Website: walmart
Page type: billing-address
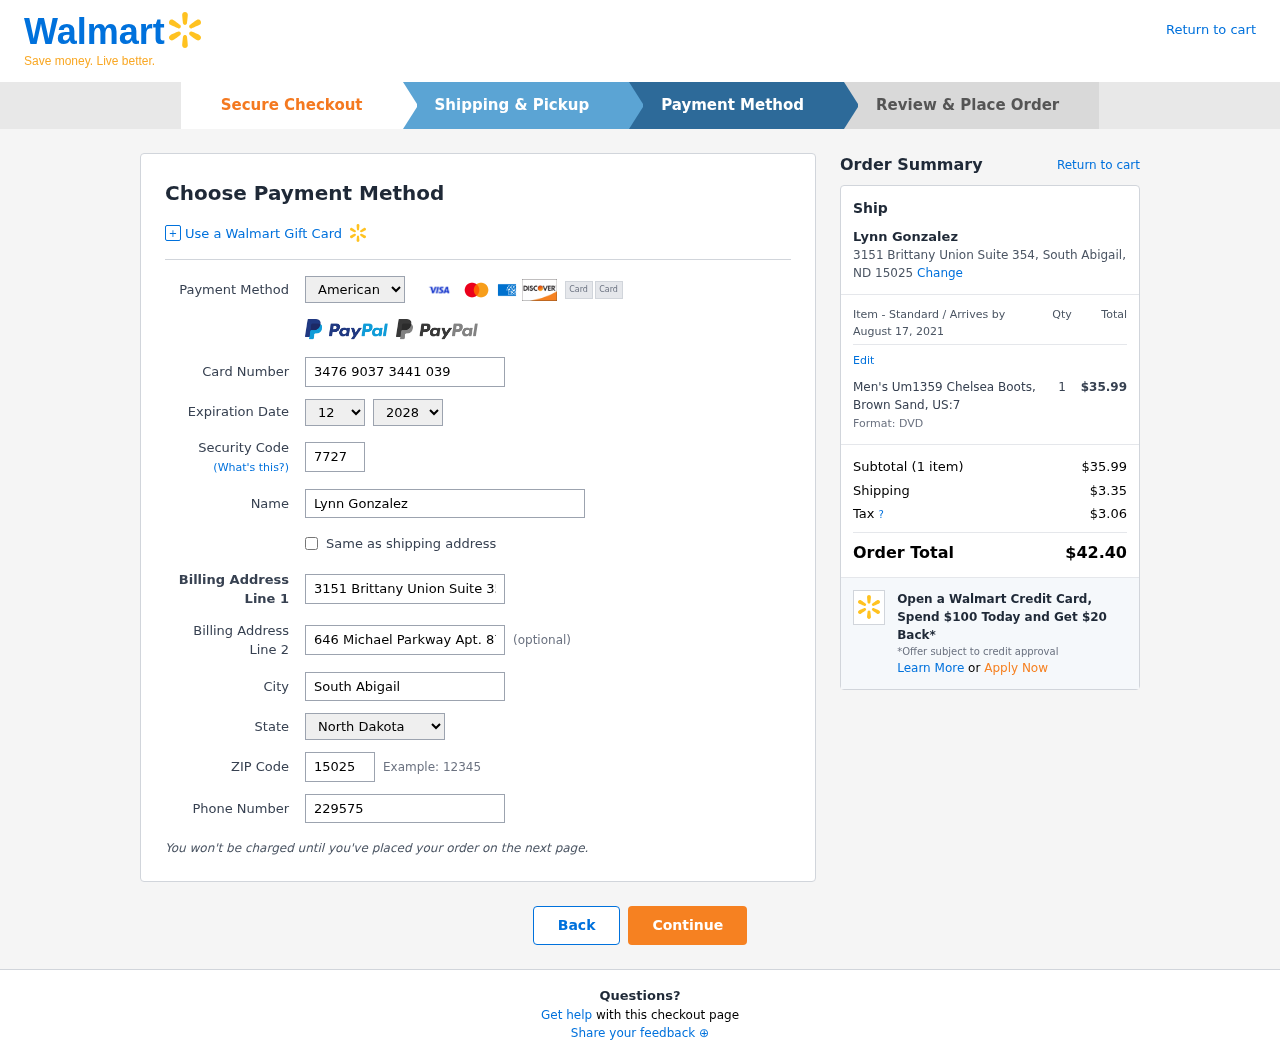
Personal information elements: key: PII_CARD_CVV
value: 7727
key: PII_CARD_EXPIRY_MONTH
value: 12
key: PII_CARD_EXPIRY_YEAR
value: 28
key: PII_CARD_NUMBER
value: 3476 9037 3441 039
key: PII_CARD_TYPE
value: American Express
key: PII_CITY
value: South Abigail
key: PII_CITY_STATE_ZIP
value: South Abigail, ND 15025
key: PII_FULLNAME
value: Lynn Gonzalez
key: PII_PHONE
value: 2295757063
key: PII_POSTCODE
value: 15025
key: PII_STATE
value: North Dakota
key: PII_STREET
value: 3151 Brittany Union Suite 354
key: PII_STREET2
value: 646 Michael Parkway Apt. 870
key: PII_FULLNAME2
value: Lynn Gonzalez
Product elements: key: PRODUCT1_NAME
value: Men's Um1359 Chelsea Boots, Brown Sand, US:7
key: PRODUCT1_PRICE
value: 35.99
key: PRODUCT1_QUANTITY
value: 1
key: PRODUCT1_DESC
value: Format: DVD
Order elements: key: ORDER_DELIVERY_DATE
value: August 17, 2021
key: ORDER_NUM_ITEMS
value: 1
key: ORDER_SUBTOTAL
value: $35.99
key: ORDER_SHIPPING_COST
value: $3.35
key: ORDER_TAX
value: $3.06
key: ORDER_TOTAL
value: $42.40